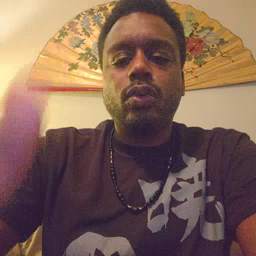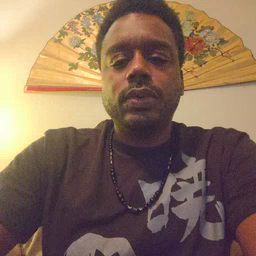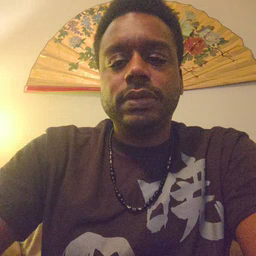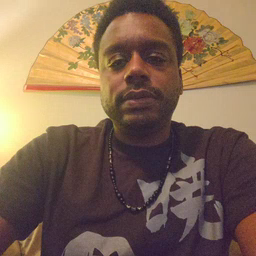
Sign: blow